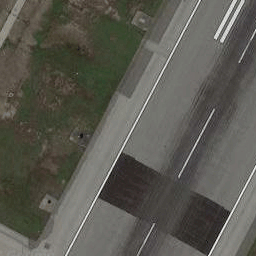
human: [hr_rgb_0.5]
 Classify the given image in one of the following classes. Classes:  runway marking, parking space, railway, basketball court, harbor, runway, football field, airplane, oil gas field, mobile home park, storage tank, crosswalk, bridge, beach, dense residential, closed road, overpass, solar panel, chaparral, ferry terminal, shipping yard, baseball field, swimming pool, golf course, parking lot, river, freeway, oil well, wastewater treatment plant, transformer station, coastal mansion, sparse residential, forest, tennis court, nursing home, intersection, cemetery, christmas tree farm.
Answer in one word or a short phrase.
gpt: runway